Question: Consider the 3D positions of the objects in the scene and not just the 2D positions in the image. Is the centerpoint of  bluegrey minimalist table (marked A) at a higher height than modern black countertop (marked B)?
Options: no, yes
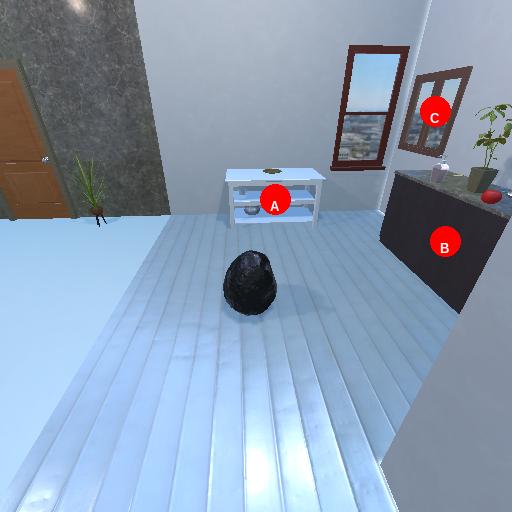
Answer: no